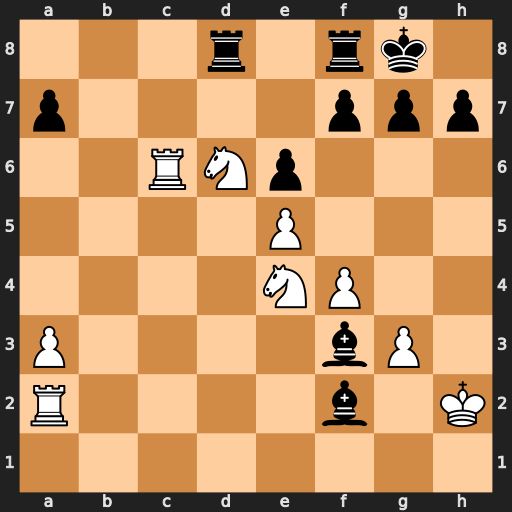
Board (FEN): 3r1rk1/p4ppp/2RNp3/4P3/4NP2/P4bP1/R4b1K/8
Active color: w
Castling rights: -
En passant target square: -
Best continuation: Rxf2 Bxe4 Nxe4